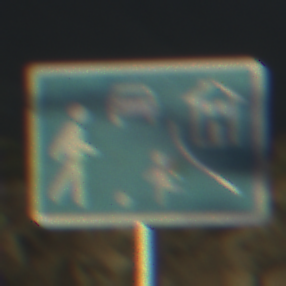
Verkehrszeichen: BeginnVerkehrsberuhigterBereich
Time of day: SunriseSunset
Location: Outdoor (Nature)
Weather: Clear
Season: NotSpecified
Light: Natural